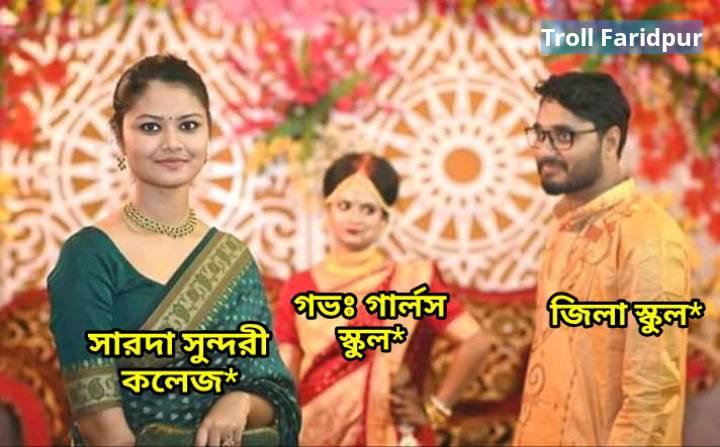
Caption: সারদা সুন্দরী কলেজ*    গভঃ গার্লস স্কুল*   জিলা স্কুল*
Label: non-hate